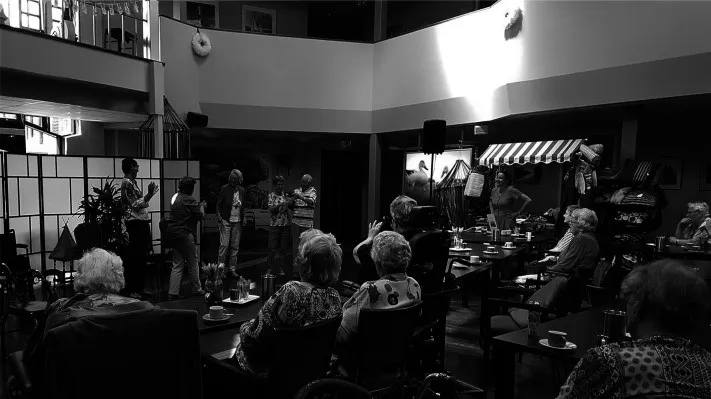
Seniorentheater de Rimpel performing in a long term care facility (Photo: Henny Kalisvaart).
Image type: radiology (mri)